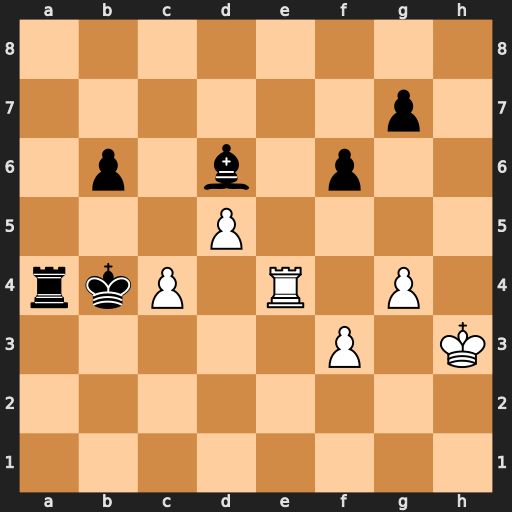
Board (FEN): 8/6p1/1p1b1p2/3P4/rkP1R1P1/5P1K/8/8
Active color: w
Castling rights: -
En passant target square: -
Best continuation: c5+ Kxc5 Rxa4